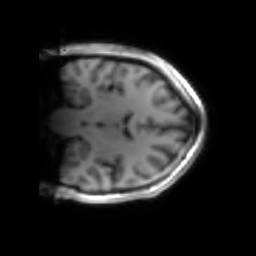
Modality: inplaneT1
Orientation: coronal
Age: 23
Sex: male
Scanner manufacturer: siemens
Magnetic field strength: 3 T
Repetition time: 1.2 s
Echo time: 0.00251 s